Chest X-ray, PA view. Patient: 64 years old, sex F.
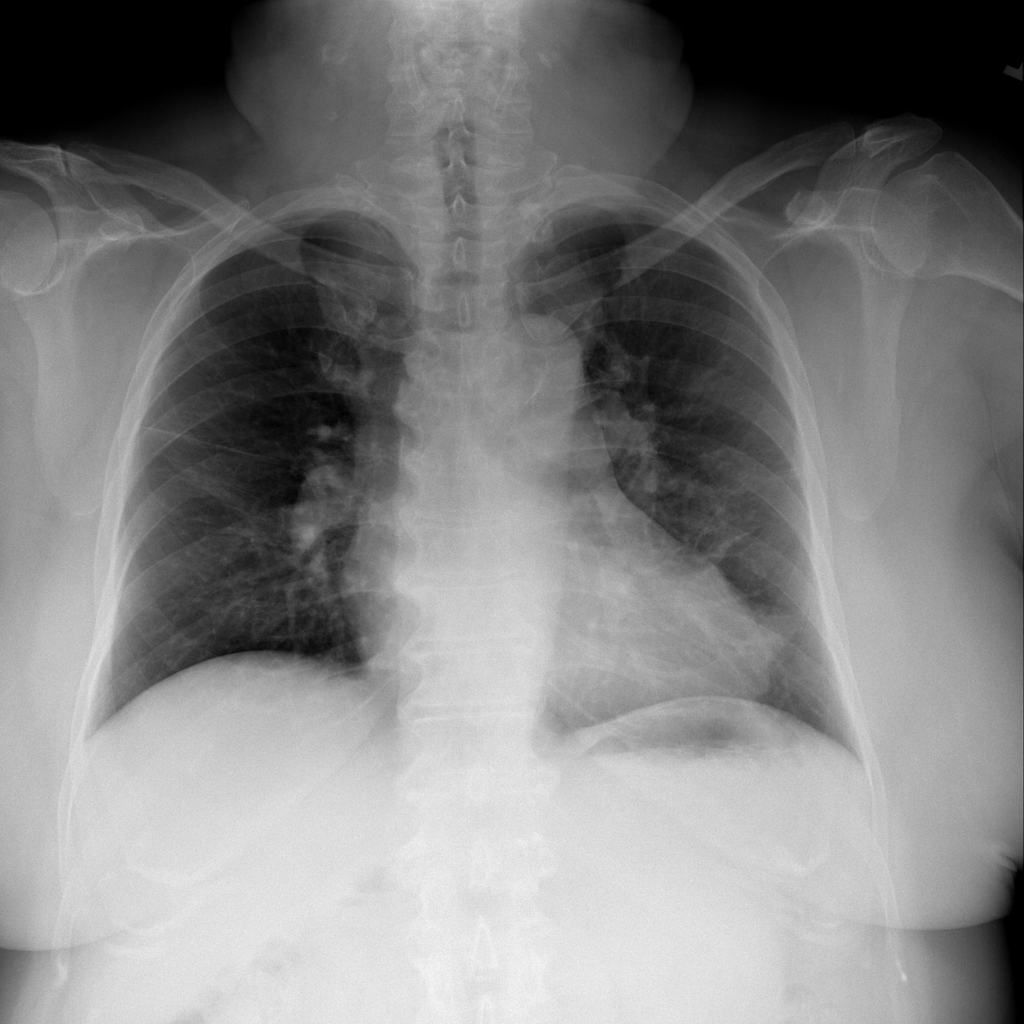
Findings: No Finding